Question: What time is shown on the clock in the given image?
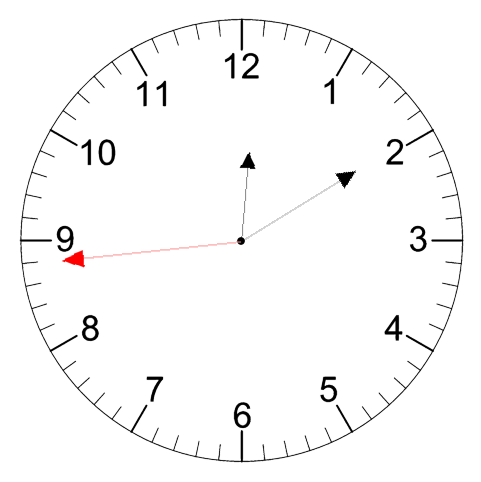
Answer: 12:09:44